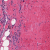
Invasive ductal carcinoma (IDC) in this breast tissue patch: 0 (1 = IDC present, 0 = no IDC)